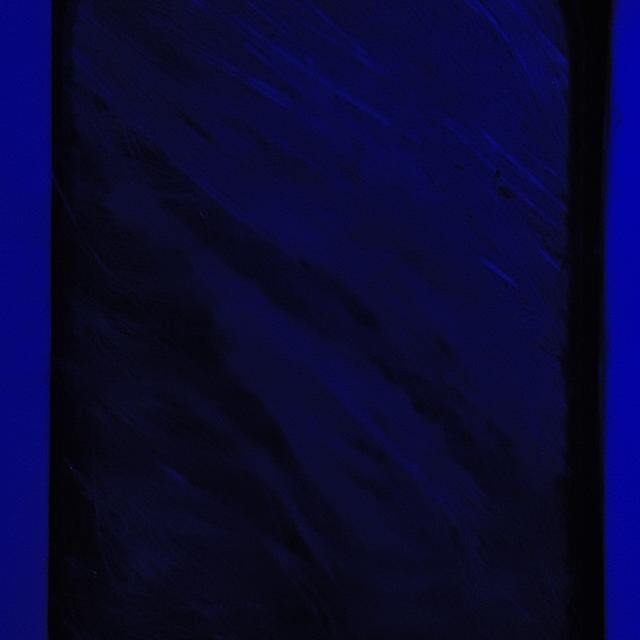
Canine fungal skin infection — characterized by alopecia, scaling, crusting, and circular lesions. Common agents include Malassezia and Candida species.